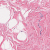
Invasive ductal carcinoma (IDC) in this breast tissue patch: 0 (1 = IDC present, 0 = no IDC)